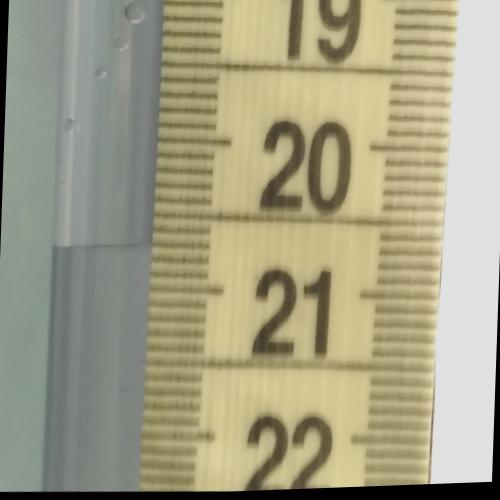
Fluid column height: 20.7 cm